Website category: sports
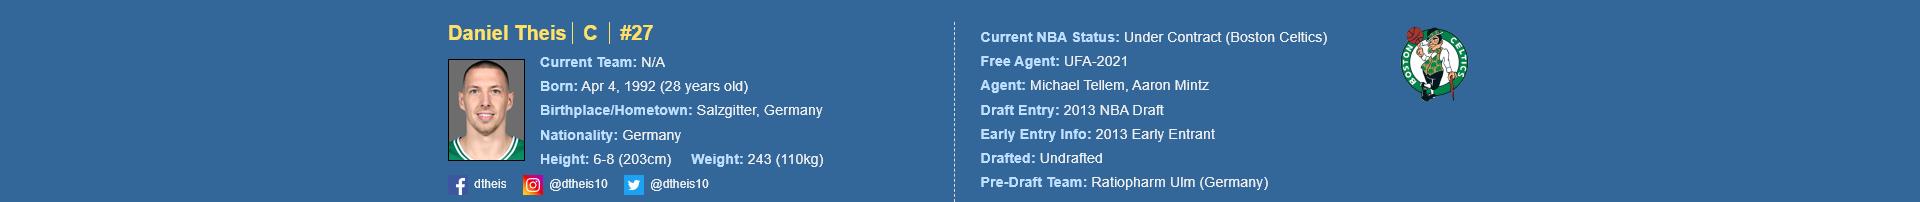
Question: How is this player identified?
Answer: Daniel Theis

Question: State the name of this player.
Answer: Daniel Theis

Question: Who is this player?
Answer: Daniel Theis

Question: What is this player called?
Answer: Daniel Theis

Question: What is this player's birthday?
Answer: Apr 4, 1992

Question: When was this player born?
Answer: Apr 4, 1992

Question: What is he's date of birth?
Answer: Apr 4, 1992

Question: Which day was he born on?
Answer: Apr 4, 1992

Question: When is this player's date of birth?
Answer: Apr 4, 1992

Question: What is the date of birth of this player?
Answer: Apr 4, 1992

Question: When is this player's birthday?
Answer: Apr 4, 1992

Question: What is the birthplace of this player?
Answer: Salzgitter, Germany

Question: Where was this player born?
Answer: Salzgitter, Germany

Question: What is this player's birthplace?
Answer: Salzgitter, Germany

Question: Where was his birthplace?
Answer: Salzgitter, Germany

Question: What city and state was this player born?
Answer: Salzgitter, Germany

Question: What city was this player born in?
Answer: Salzgitter, Germany

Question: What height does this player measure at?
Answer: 6-8 (203cm)

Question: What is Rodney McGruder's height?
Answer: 6-8 (203cm)

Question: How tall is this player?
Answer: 6-8 (203cm)

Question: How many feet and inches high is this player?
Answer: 6-8 (203cm)

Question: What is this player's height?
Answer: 6-8 (203cm)

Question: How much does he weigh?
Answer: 243 (110kg)

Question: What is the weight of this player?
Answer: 243 (110kg)

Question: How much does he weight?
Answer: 243 (110kg)

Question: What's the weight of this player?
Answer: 243 (110kg)

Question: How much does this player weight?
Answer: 243 (110kg)

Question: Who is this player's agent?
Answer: Michael Tellem

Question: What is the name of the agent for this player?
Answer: Michael Tellem

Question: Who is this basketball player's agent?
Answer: Michael Tellem

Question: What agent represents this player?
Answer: Michael Tellem